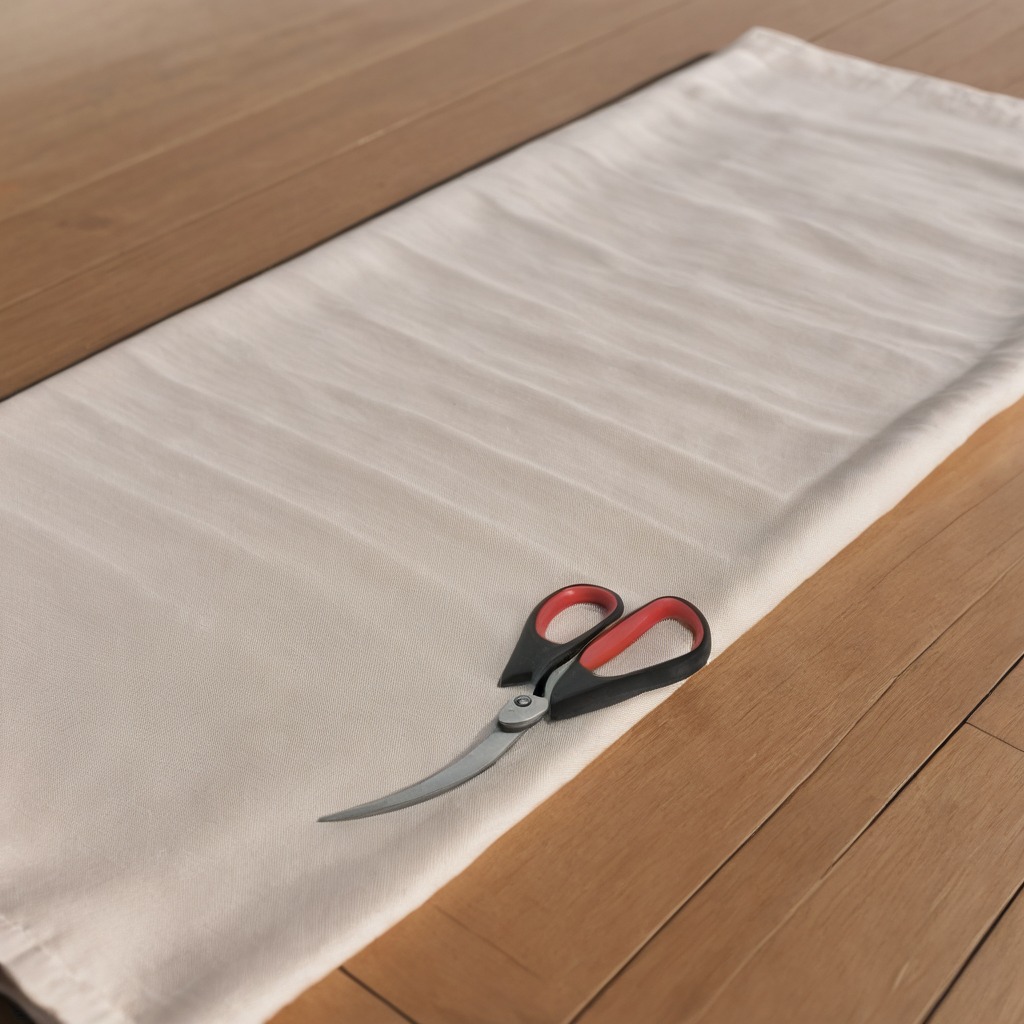
A scissor lying on the wooden table